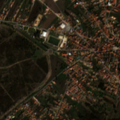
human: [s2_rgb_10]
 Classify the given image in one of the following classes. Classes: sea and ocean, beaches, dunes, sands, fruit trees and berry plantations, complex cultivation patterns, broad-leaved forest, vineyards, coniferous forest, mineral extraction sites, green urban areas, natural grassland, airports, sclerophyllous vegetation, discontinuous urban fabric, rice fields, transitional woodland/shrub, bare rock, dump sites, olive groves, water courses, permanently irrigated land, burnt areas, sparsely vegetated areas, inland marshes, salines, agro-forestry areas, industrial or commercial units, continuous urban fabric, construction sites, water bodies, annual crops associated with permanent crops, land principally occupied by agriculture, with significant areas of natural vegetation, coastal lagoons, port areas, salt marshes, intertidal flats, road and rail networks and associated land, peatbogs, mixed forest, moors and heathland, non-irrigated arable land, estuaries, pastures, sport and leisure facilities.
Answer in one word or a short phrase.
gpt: discontinuous urban fabric, complex cultivation patterns, agro-forestry areas, broad-leaved forest, moors and heathland, transitional woodland/shrub